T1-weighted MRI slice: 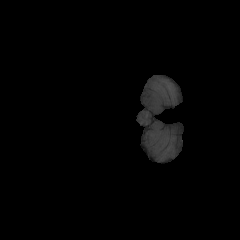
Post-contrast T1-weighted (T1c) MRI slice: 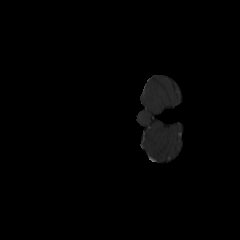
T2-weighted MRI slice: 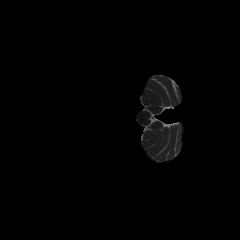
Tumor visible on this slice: no